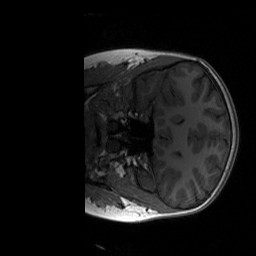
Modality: T1w
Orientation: coronal
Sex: female
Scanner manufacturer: siemens
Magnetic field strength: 3 T
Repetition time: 1.9 s
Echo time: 0.00243 s